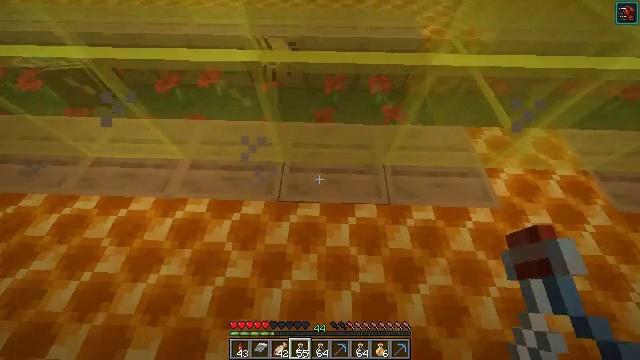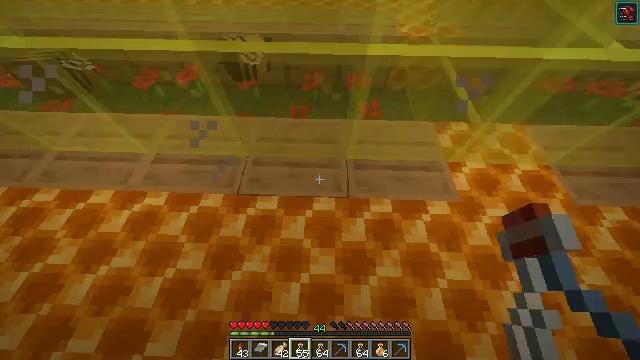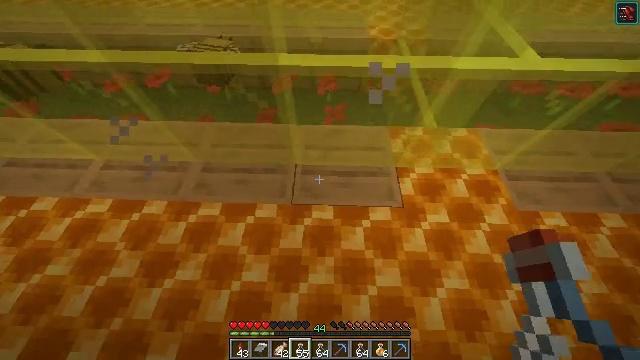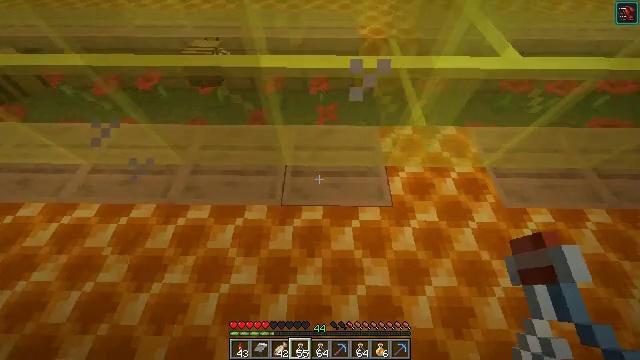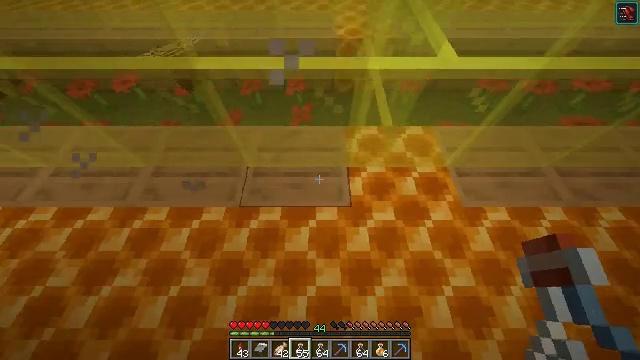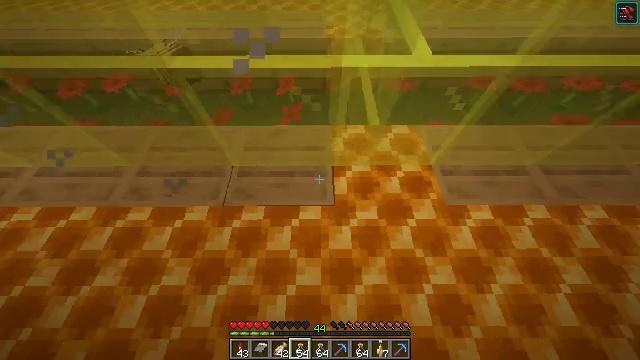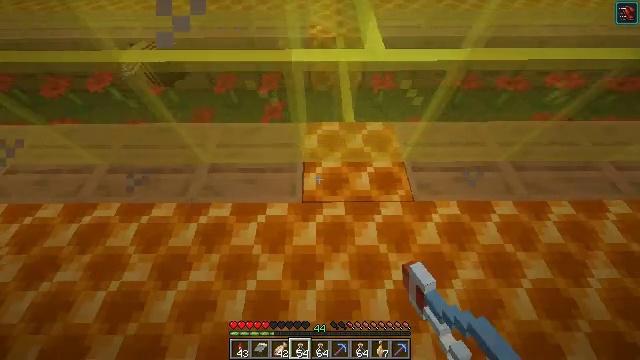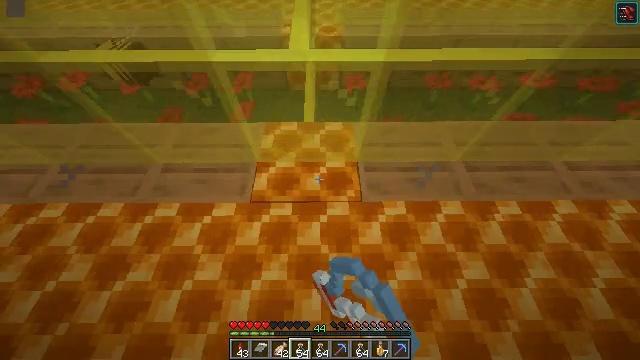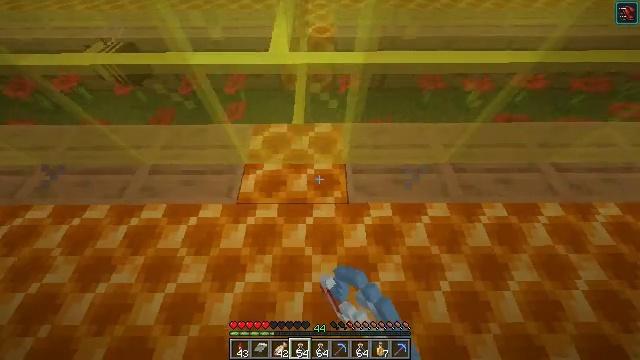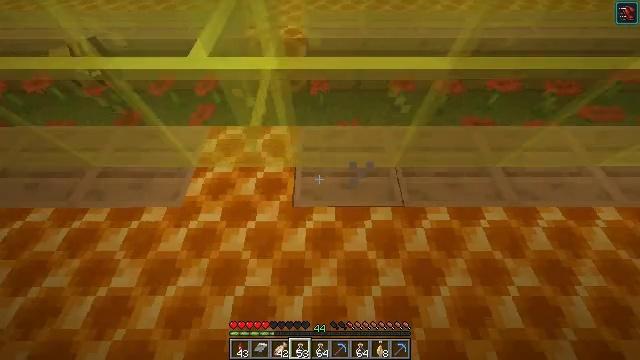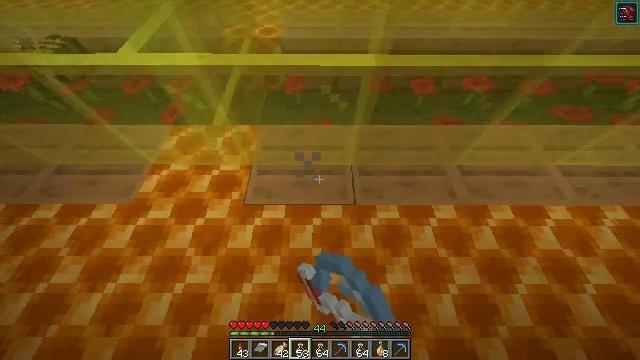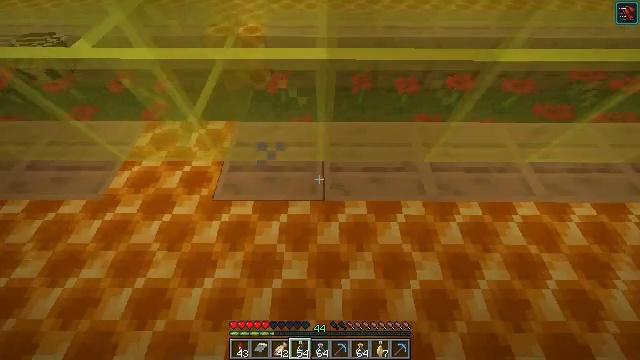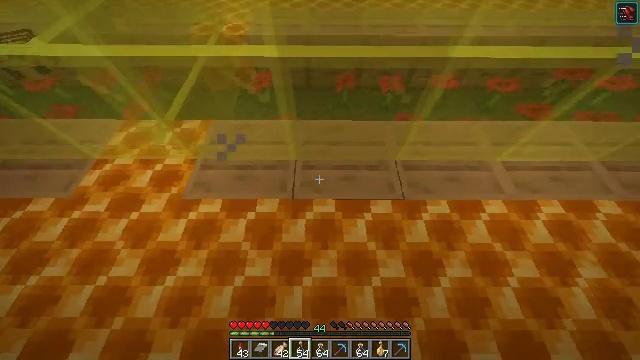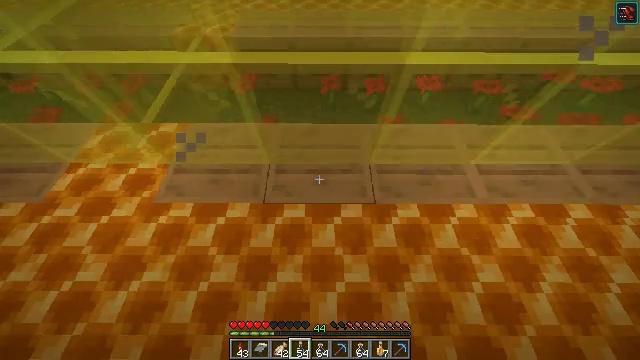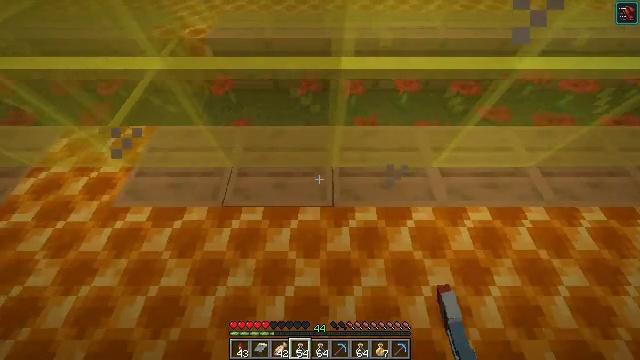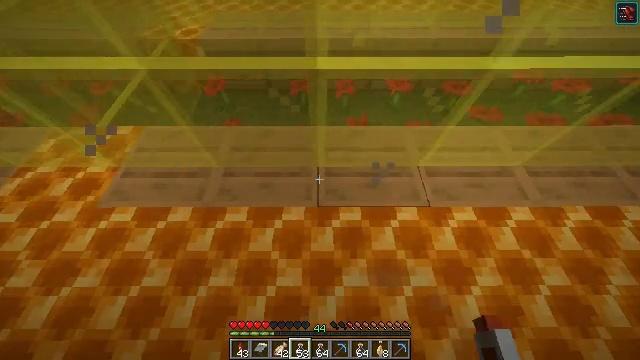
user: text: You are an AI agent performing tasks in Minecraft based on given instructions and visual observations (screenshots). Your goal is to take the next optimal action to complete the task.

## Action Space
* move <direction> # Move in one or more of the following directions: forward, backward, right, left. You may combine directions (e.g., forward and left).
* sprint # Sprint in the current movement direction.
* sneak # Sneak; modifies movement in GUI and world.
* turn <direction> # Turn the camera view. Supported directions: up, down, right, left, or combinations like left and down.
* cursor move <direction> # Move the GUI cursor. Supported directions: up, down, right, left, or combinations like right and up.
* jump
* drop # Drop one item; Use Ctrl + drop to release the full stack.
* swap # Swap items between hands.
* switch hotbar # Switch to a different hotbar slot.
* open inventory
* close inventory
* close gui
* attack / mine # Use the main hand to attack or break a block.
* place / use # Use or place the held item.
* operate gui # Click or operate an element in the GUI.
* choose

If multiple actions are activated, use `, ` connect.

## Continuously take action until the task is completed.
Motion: motion action
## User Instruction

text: Make a honey block from honey bottles.
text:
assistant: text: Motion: move right, use / place
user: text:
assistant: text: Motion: move right, use / place
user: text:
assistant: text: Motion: move right, turn right, use / place
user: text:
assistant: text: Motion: move right, use / place
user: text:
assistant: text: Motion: move right, use / place
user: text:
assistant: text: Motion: move right, use / place
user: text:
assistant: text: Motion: move right, use / place
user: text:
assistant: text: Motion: move right, use / place
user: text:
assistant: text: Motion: move right, use / place
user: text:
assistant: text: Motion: move right, use / place
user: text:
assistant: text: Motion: move right, use / place
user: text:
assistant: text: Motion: move right, use / place
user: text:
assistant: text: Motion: move right, use / place
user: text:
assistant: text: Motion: move right, use / place
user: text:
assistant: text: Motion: move right, use / place
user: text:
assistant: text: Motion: move right, use / place
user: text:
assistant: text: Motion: move right, use / place
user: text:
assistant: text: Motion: move right, use / place
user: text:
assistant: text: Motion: move right, use / place
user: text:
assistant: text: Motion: move right, use / place
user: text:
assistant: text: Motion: move right, use / place
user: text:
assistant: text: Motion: move right, use / place
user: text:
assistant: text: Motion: move right, use / place
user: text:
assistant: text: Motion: move right, use / place
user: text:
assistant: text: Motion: move right, use / place
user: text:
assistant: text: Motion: move right, use / place
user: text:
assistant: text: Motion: move right, use / place
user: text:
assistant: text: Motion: move right, use / place
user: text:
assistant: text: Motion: move right, use / place
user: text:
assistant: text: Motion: move right, use / place